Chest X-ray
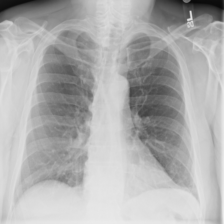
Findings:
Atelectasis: negative
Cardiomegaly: negative
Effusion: negative
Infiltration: negative
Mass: negative
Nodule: negative
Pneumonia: negative
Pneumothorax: negative
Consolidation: negative
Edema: negative
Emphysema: negative
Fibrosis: negative
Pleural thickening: negative
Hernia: negative